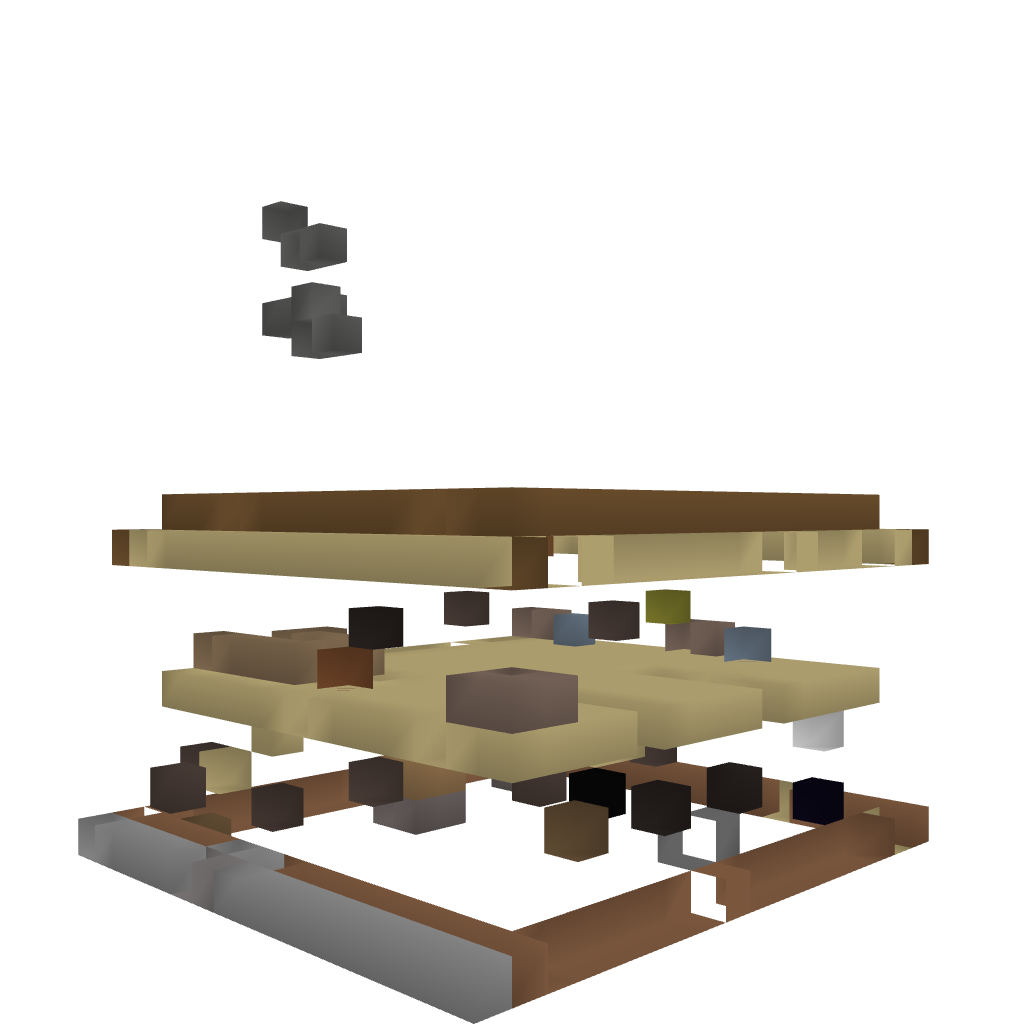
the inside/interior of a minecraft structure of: Modern house